Question: I'm getting an error during my insert can someone take a look?
Table:

VB.NET
'''
Dim Name As String = txtName.Text
Dim JoinDate As String = dpJoinDate.Value
Dim DOB As String = dpDOB.Value
Dim ParentsName As String = txtParentsName.Text
Dim School As String = txtSchool.Text
Dim STD As String = txtSTD.Text
Dim Address As String = txtAddress.Text
Dim EMail As String = txtEMail.Text
Dim Mobile1 As String = txtMobile1.Text
Dim Mobile2 As String = txtMobile2.Text
Dim DurationStart As Date = dpDurationStart.Value
Dim DurationEND As Date = dpDurationEND.Value
Dim Fees As Decimal = Decimal.Parse(0.0)
Dim MaterialFees As Decimal = Decimal.Parse(0.0)
Dim LateFees As Decimal = Decimal.Parse(0.0)
Dim NextRenewal As Date = dpNextRenewal.Value
Dim Centre As String = cbCentre.Text
Dim Coach As String = cbCoach.Text
Dim picture As String = lblFileName.Text
Try
Fees = Decimal.Parse(txtFees.Text)
Catch
End Try
Try
MaterialFees = Decimal.Parse(txtMaterialFees.Text)
Catch
End Try
Try
LateFees = Decimal.Parse(txtLateFees.Text)
Catch
End Try
Dim Cmd As OleDbCommand
Dim SQL As String
Dim objCmd As New OleDbCommand
Dim Con = New OleDbConnection("Provider=Microsoft.ACE.OLEDB.12.0;Data Source=./AcademyDatabase.accdb;Persist Security Info=False;")
SQL = "INSERT INTO Student (FullName,JoinDate,DOB,ParentsName,School,STD,Address,EMail,Mobile1,Mobile2,DurationStart,DurationEND,Fees,MaterialFees,LateFees,NextRenewal,Centre,Coach,Image,DropOut) VALUES ('" _
& Name & "','" _
& JoinDate & "','" _
& DOB & "','" _
& ParentsName & "','" _
& School & "','" _
& STD & "','" _
& Address & "','" _
& EMail & "','" _
& Mobile1 & "','" _
& Mobile2 & "','" _
& DurationStart & "','" _
& DurationEND & "','" _
& Fees & "','" _
& MaterialFees & "','" _
& LateFees & "','" _
& NextRenewal & "','" _
& Centre & "','" _
& Coach & "','" _
& picture & "'," _
& "0)"
Cmd = New OleDbCommand(SQL, Con)
Con.Open()
objCmd = New OleDbCommand(SQL, Con)
Dim rowCount As Integer = 0
Try
rowCount = objCmd.ExecuteNonQuery()
Catch ex As Exception
Console.WriteLine(ex.Message)
End Try
'''
Sql:
'"INSERT INTO Student (FullName,JoinDate,DOB,ParentsName,School,STD,Address,EMail,Mobile1,Mobile2,DurationStart,DurationEND,Fees,MaterialFees,LateFees,NextRenewal,Centre,Coach,Image,DropOut) VALUES ('','3/13/2014','1/1/1900','','fadsasdffdas','','','','','','1/1/1900','1/1/1900','0','0','0','1/1/1900','','','',0)"'
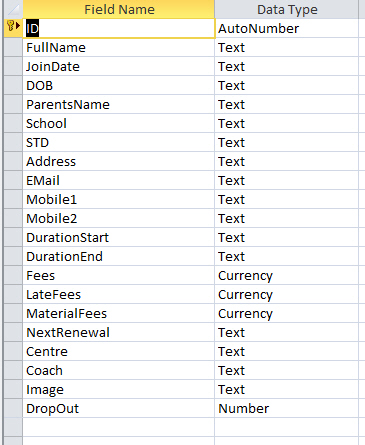
Answer: IMAGE is a reserved keyword. If you want to use it for a column name, then your need to encapsulate it with square brackets
'''
"INSERT INTO Student " & _
"(FullName,JoinDate,DOB,ParentsName,School,STD,Address," & _
"EMail,Mobile1,Mobile2,DurationStart,DurationEND,Fees," & _
"MaterialFees,LateFees,NextRenewal,Centre,Coach,[Image],DropOut) VALUES ...."
'''
If you are still able to do so, I suggest to change the name of that column to a NON reserved keyword, otherwise you will alway have this problem when you try to use that column.
Said that, please, read about parameterized queries. Your code has a big problem and it is called <URL>
'''
SQL = "INSERT INTO Student " & _
"(FullName,JoinDate,DOB,ParentsName,School,STD,Address," & _
"EMail,Mobile1,Mobile2,DurationStart,DurationEND,Fees," & _
"MaterialFees,LateFees,NextRenewal,Centre,Coach,[Image],DropOut) " & _
"?,?,?,?,?,?,?,?,?,?,?,?,?,?,?,?,?,?,0)"
Con.Open()
objCmd = New OleDbCommand(SQL, Con)
objCmd.Parameters.AddWithValue("@p1", Name)
objCmd.Parameters.AddWithValue("@p2", JoinDate)
.... add the other missing parameters with their values.....
objCmd.Parameters.AddWithValue("@p18", picture)
Dim rowCount As Integer = 0
rowCount = objCmd.ExecuteNonQuery()
'''